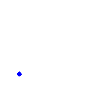
Particle: pion